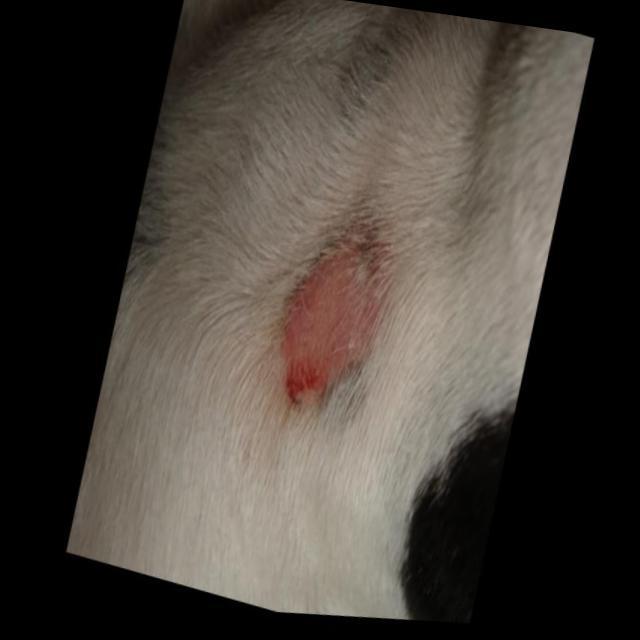
Canine ringworm (Dermatophytosis) — fungal infection caused by Microsporum or Trichophyton. Presents with circular alopecia, scaling, crusting, and broken hairs.